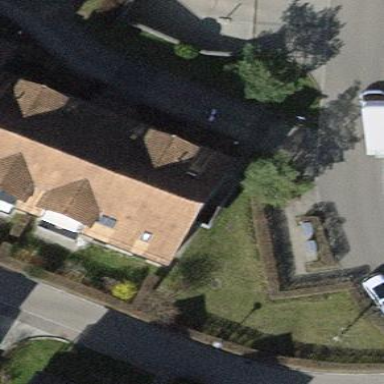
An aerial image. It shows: Gabled roof adorns the apartments building.